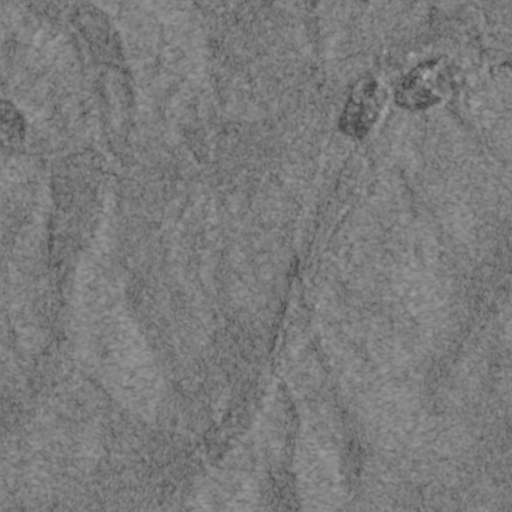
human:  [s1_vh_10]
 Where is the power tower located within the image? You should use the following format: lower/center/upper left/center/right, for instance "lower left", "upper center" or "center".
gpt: The power tower is located in the lower of the image.
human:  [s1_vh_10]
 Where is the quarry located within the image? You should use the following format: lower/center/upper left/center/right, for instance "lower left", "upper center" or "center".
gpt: The quarry is located in the upper right of the image.
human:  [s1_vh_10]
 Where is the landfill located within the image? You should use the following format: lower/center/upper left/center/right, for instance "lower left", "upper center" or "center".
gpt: There is no landfill in the image.

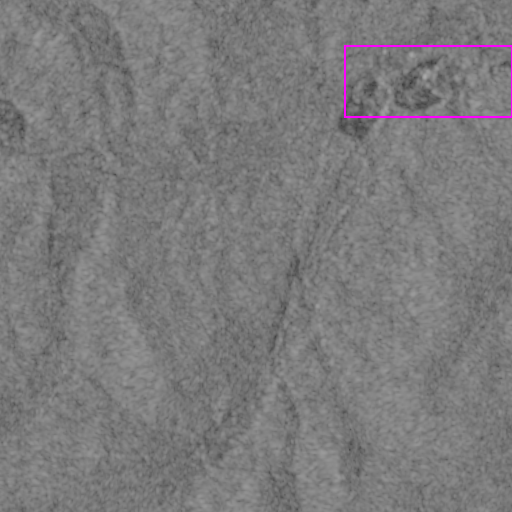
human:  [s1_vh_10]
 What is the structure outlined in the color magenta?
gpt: The structure outlined in magenta is a quarry.
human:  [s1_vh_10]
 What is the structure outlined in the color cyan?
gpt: There is no cyan outline.